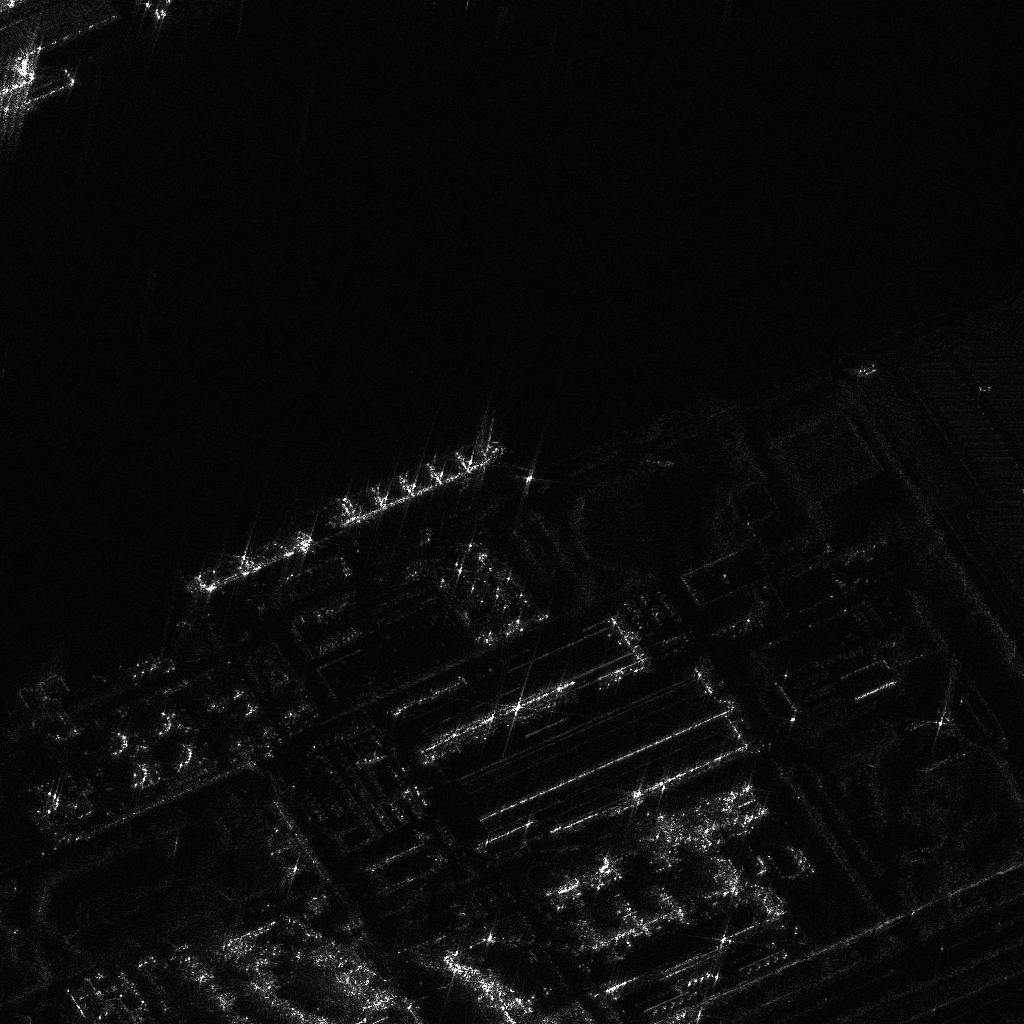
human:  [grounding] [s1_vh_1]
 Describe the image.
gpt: In the satellite image, there is  <ref>1 small ore-oil </ref> <box>[[22, 48, 25, 61, 61]]</box> located at left,  <ref>1 medium ore-oil </ref> <box>[[39, 37, 42, 55, 68]]</box> located at center.